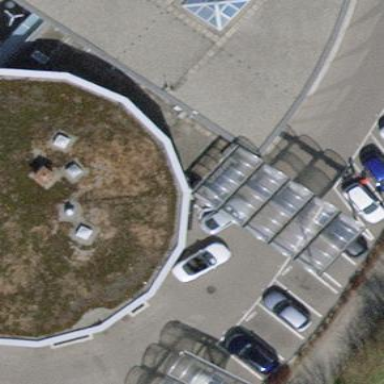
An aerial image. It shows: View of roof of building.